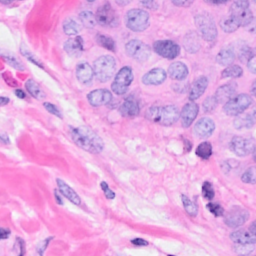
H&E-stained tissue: Breast